Question: I am using below powershell script to write the output to a html file, the issue is its rendering everything as text.
My code:
'''
$PagesObject = New-Object PSObject
Add-Member -input $PagesObject noteproperty 'Site Url' $spweb.url
Add-Member -input $PagesObject noteproperty 'Page Title' $PageTitle
Add-Member -input $PagesObject noteproperty 'Page Url' "<a href="$PagesUrl">$PageTitle</a>"
$results += $PagesObject
$results | ConvertTo-HTML -head $a -body | Out-File \myfolder\InventoryReports\$CurrentMonth.html
'''
I want to render it as clickable link
check below screenshot to see how it is rendering now

Thanks in advance
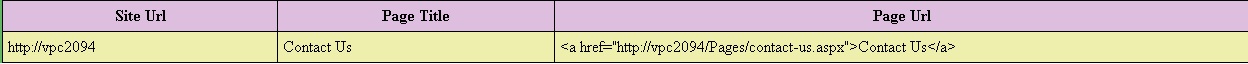
Answer: PowerShell encodes special characters. One way to solve this would be to convert them back and then write the result ot a file:
'''
$pso = New-Object PSObject -Property @{
SiteUrl = $spweb.url
PageTitle= $PageTitle
PageUrl = "<a href='$PagesUrl'>$PageTitle</a>"
} | ConvertTo-Html
$pso -replace '&gt;','>' -replace '&lt;','<' -replace '&#39;',"'" |
Out-File \myfolder\InventoryReports\$CurrentMonth.html
'''
UPDATE:
Here's a better way that will take care of all html entities:
'''
Add-Type -AssemblyName System.Web
[System.Web.HttpUtility]::HtmlDecode($pso)
'''